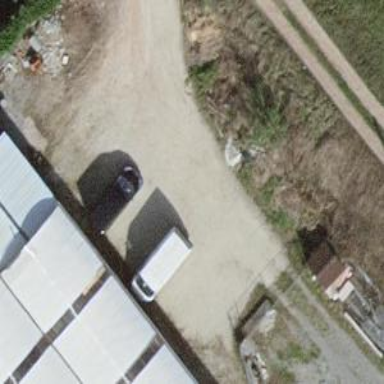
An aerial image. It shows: Unpaved driveway used as service road.